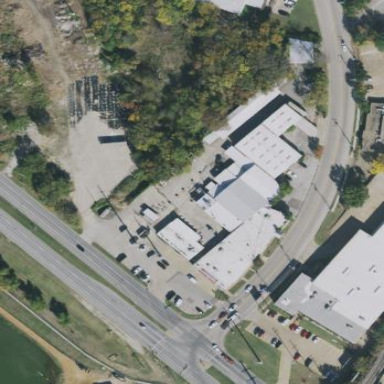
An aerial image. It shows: Retail building.